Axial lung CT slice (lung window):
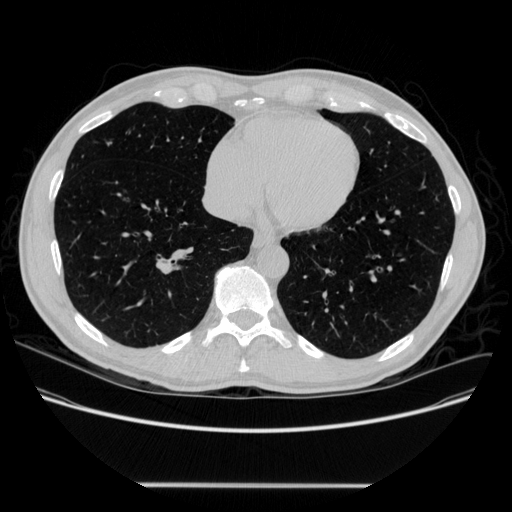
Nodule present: no